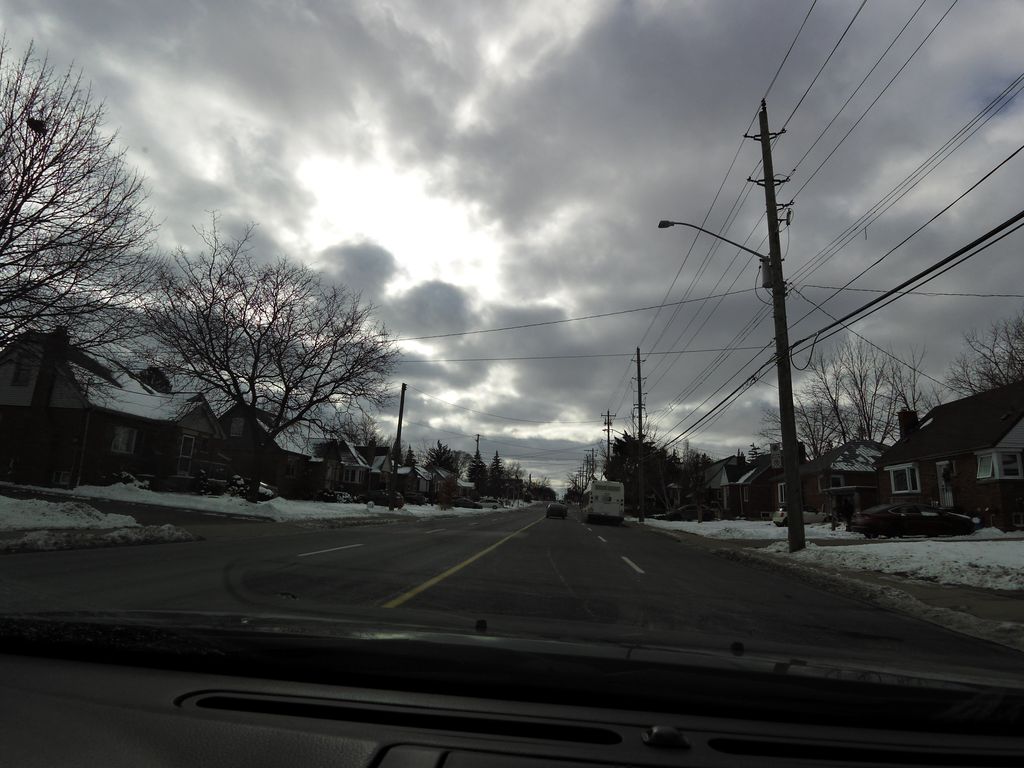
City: hamilton